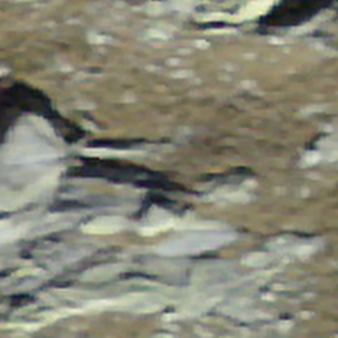
Label: other